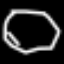
Label: octagon